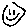
Label: smiley face